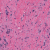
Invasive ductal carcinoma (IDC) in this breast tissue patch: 0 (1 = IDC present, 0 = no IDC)